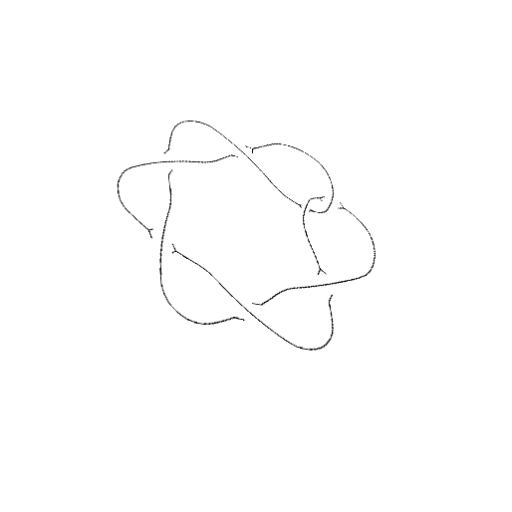
Crossing number: 7